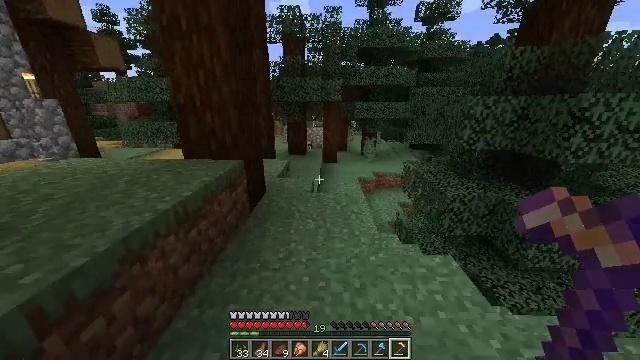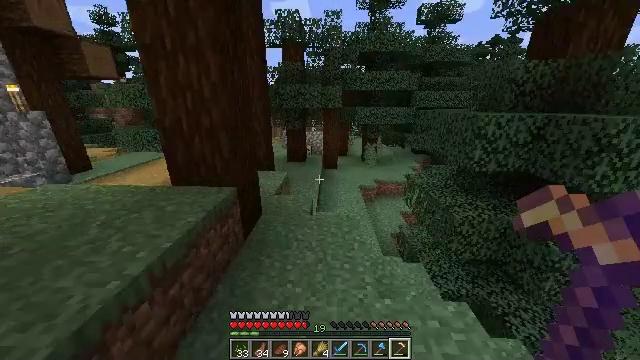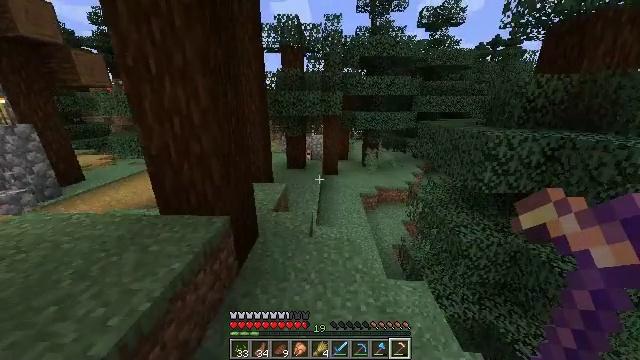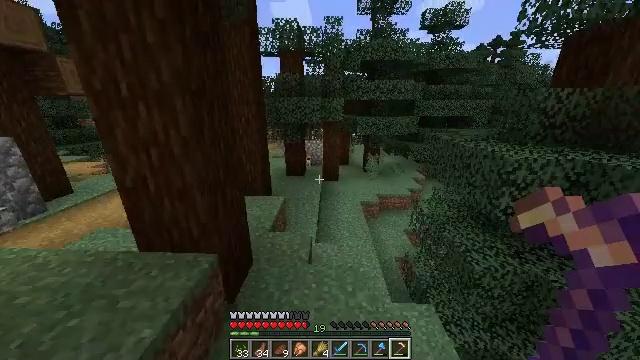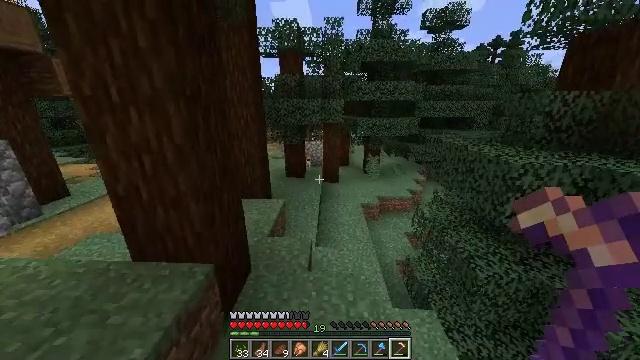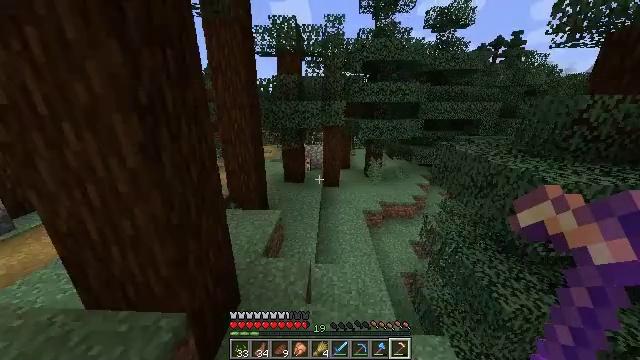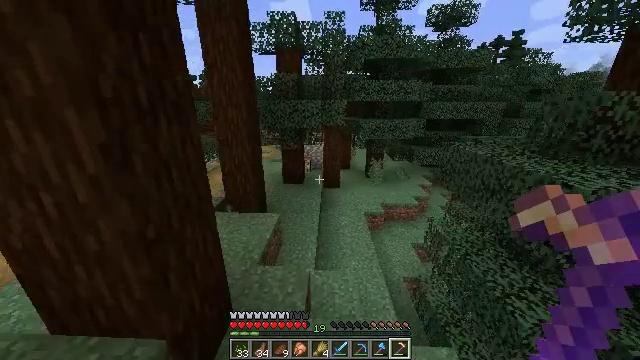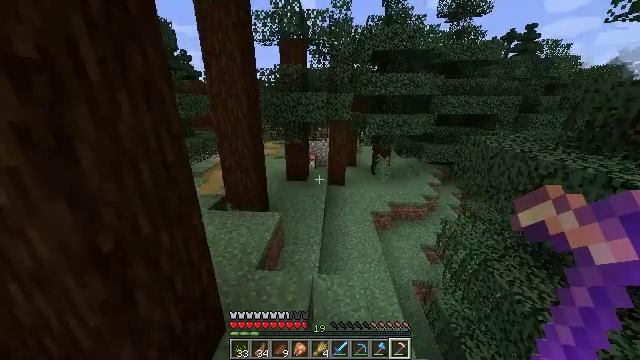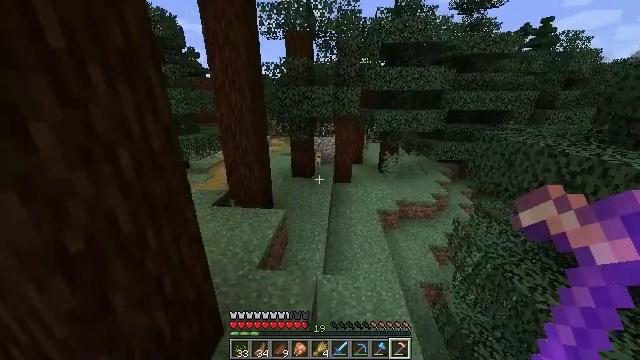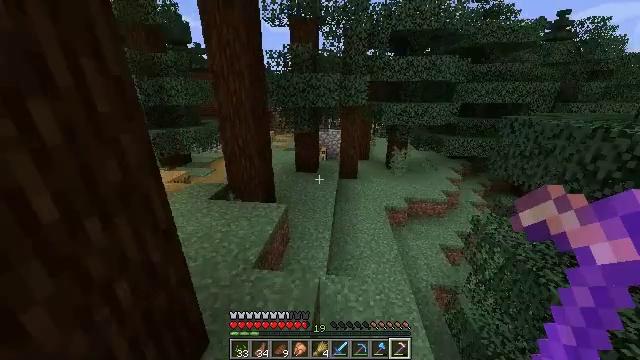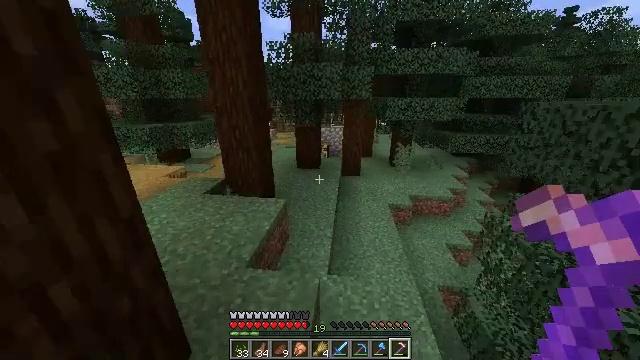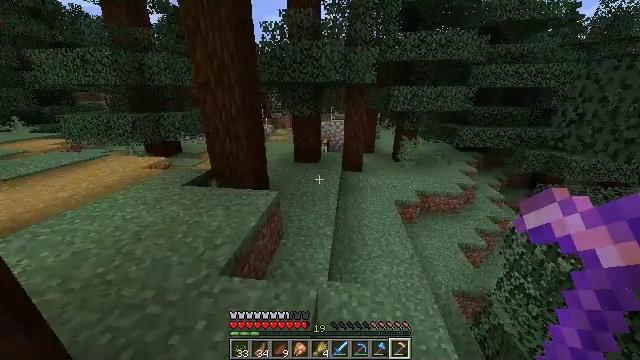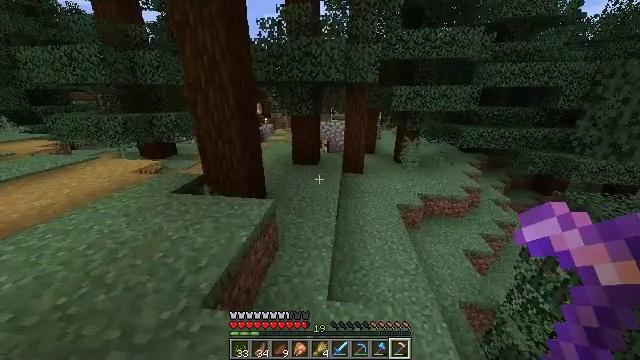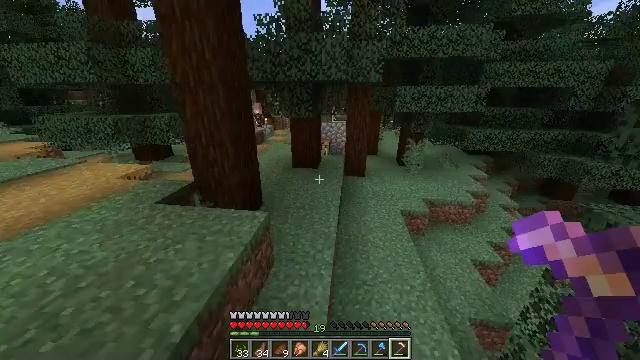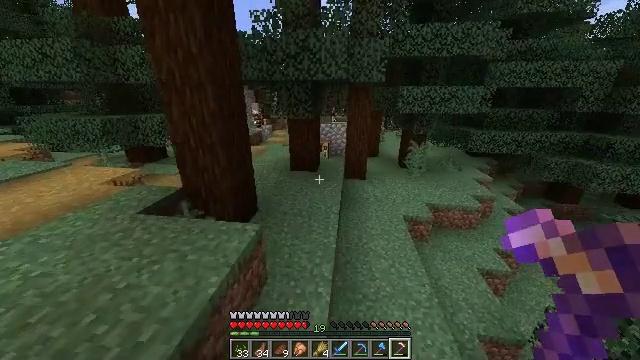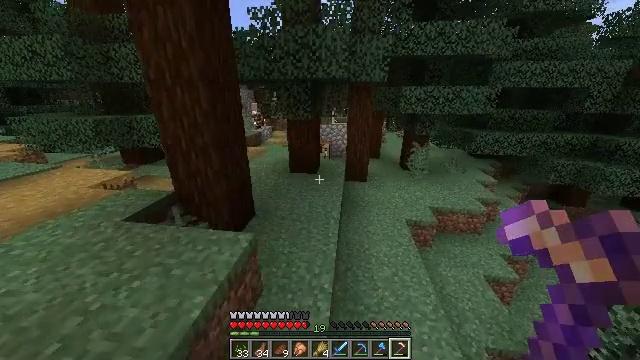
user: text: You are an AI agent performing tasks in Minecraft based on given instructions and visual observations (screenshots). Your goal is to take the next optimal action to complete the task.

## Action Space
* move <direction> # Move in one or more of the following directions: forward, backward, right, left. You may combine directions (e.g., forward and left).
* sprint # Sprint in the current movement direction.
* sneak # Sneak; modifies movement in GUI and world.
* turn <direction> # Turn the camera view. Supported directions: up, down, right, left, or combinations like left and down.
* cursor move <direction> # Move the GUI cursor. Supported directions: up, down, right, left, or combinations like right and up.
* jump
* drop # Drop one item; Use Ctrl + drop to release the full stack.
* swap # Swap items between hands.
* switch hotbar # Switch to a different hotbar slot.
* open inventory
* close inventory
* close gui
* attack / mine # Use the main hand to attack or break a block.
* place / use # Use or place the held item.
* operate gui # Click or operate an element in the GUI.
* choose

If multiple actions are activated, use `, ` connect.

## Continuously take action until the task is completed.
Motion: motion action
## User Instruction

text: Gather the powered rail to store in inventory.
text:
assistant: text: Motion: move forward, jump
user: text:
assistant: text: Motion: move forward, jump
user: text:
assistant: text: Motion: move forward, jump
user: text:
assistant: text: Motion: move forward, jump
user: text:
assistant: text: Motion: move forward, jump
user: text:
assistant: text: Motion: move forward
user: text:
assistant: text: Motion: move forward, turn left
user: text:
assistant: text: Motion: move forward, turn left
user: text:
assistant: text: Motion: move forward, turn left
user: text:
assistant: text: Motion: move forward
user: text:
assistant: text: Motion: move forward
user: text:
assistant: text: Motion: move forward
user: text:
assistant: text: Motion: move forward
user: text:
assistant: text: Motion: move forward, sprint
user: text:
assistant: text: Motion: move forward, sprint
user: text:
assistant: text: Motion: move forward, sprint
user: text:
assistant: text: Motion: move forward, sprint, turn left
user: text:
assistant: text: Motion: move forward, turn left
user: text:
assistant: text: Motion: move forward, turn left
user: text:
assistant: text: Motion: move forward, turn left
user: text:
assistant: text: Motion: move forward, turn left
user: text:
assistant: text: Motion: move forward
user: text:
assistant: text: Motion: move forward, turn left
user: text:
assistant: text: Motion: move forward, turn left
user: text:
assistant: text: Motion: move forward, turn left
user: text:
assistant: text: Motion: move forward, sprint, turn left
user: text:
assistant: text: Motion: move forward, sprint, turn left
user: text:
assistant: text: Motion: move forward, sprint, turn left
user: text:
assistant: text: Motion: move forward, sprint, turn left
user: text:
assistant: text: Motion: move forward, sprint, turn left